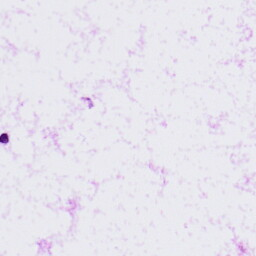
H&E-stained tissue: LymphNode